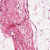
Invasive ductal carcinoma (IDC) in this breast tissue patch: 0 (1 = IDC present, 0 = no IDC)